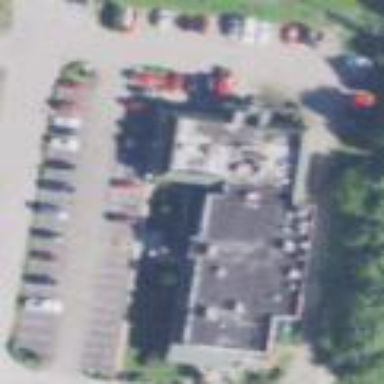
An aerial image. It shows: Parking area with surface.